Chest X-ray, AP view. Patient: 31 years old, sex M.
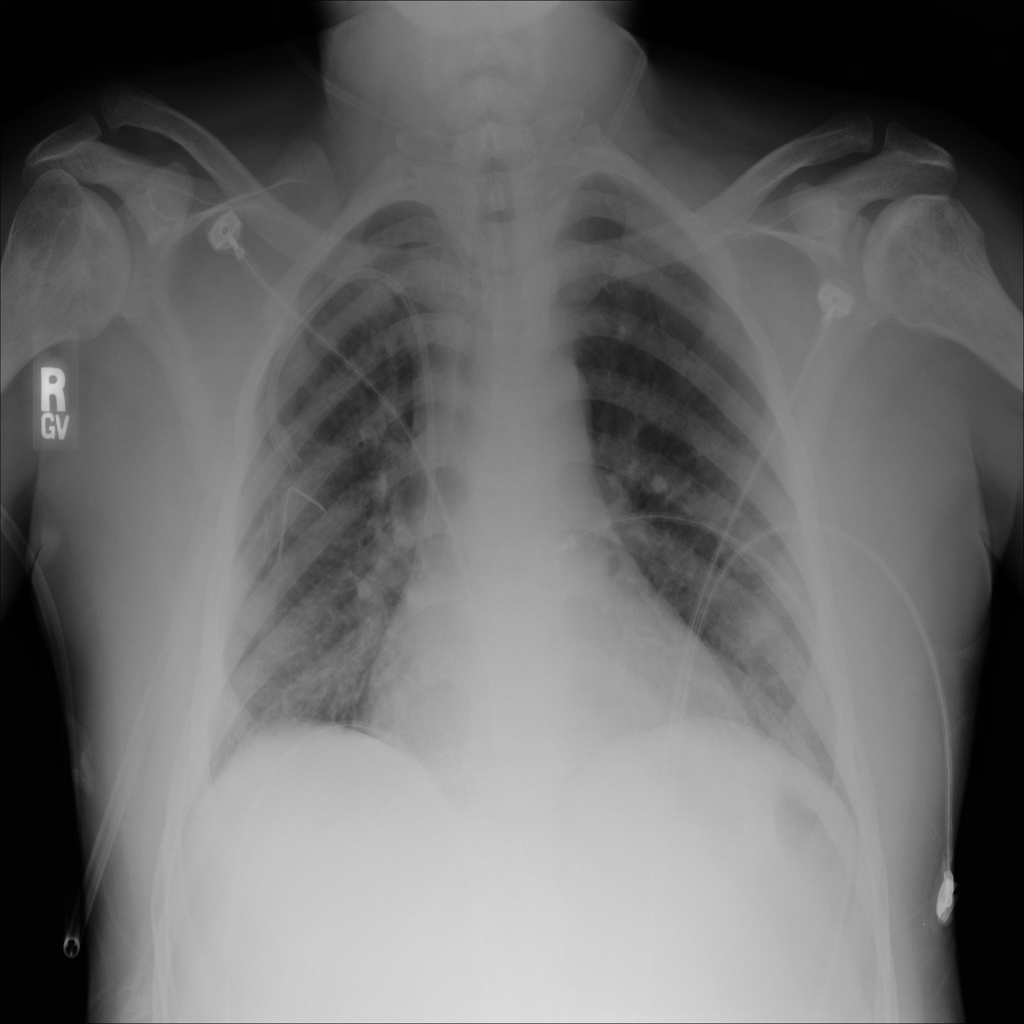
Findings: No Finding